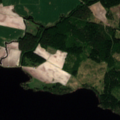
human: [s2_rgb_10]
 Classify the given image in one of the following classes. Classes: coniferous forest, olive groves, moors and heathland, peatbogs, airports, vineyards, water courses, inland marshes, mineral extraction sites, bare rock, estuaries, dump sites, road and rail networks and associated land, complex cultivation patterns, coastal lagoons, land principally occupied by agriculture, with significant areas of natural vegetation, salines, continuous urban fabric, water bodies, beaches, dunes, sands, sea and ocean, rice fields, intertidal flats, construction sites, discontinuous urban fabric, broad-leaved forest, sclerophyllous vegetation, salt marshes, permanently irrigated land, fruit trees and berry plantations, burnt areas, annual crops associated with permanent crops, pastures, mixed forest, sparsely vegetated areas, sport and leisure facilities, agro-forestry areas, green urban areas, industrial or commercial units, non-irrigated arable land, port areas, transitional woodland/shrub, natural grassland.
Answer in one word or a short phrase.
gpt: non-irrigated arable land, land principally occupied by agriculture, with significant areas of natural vegetation, coniferous forest, transitional woodland/shrub, water bodies